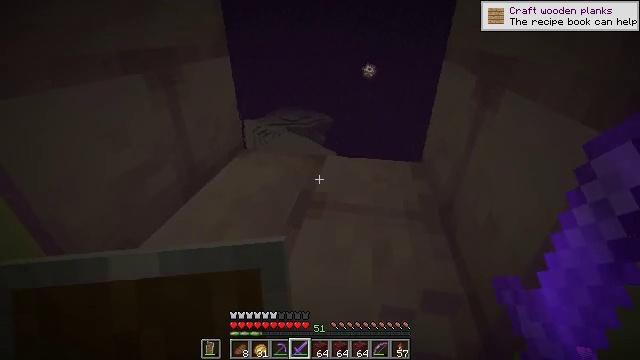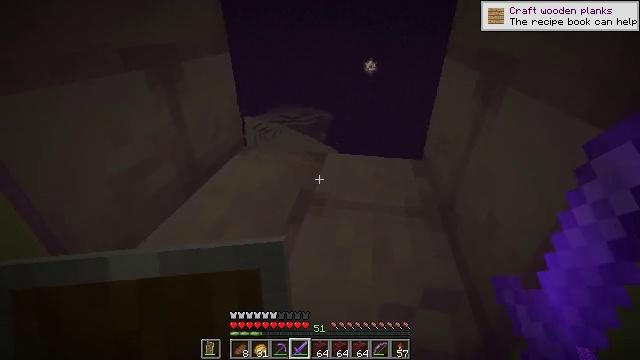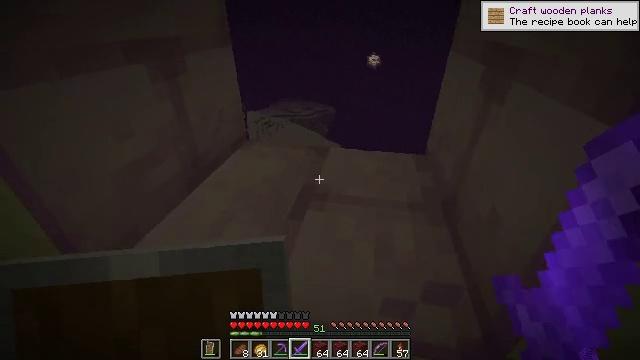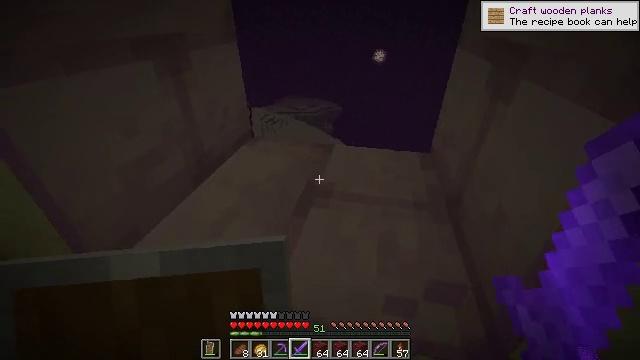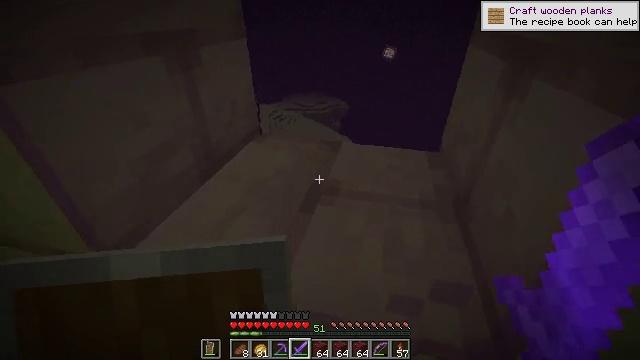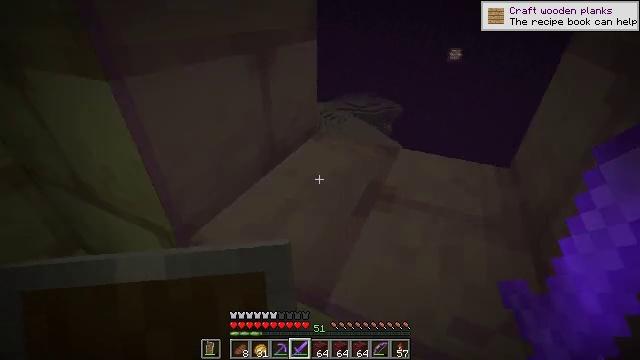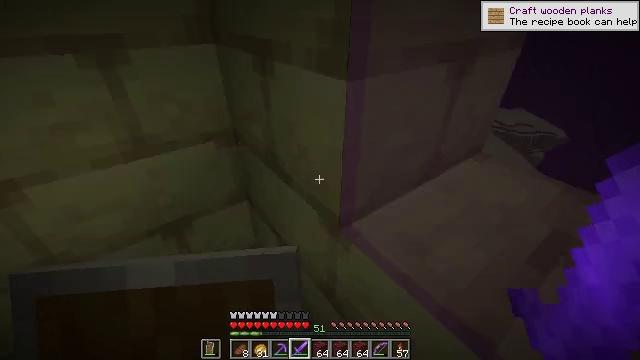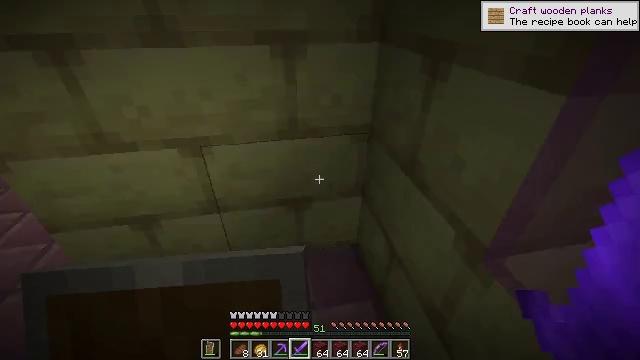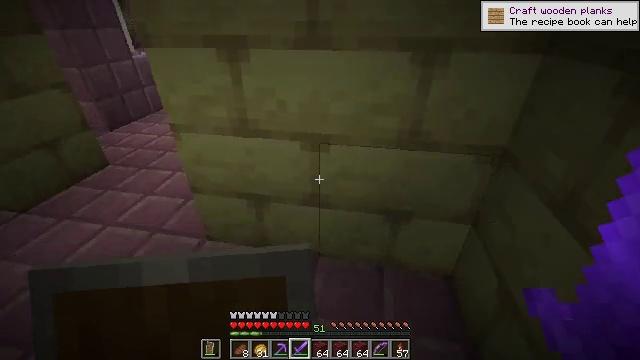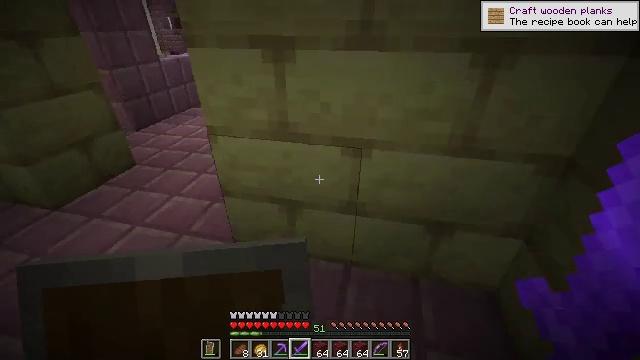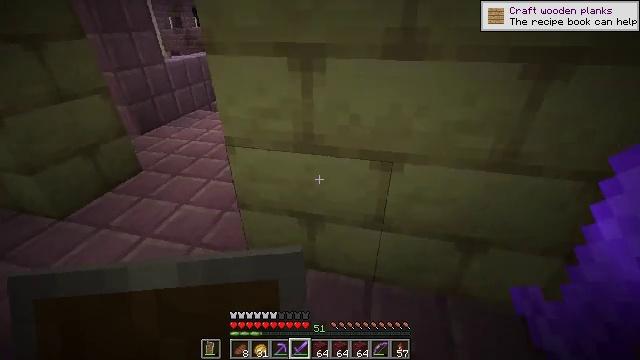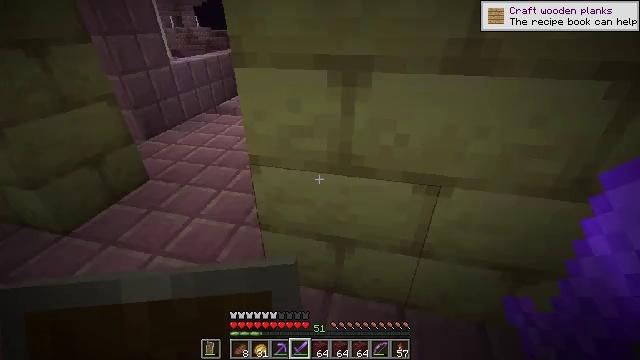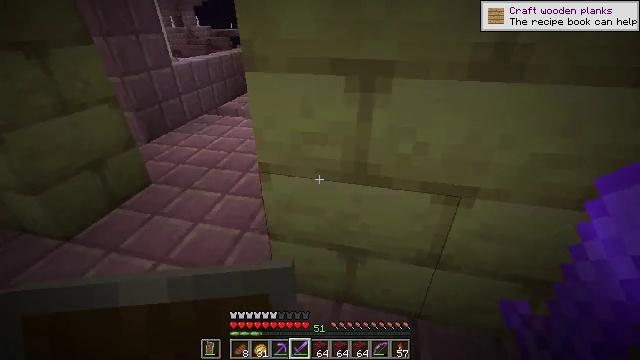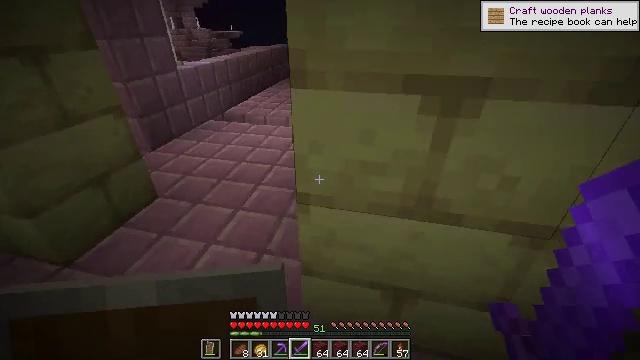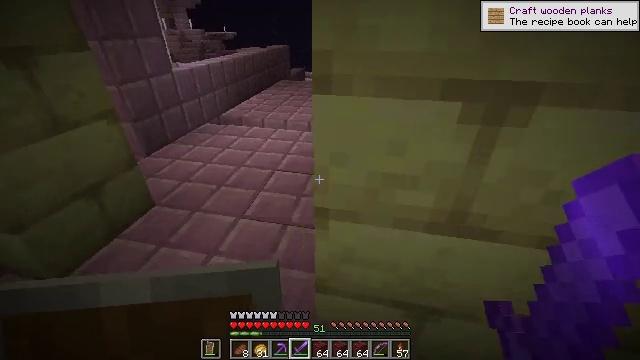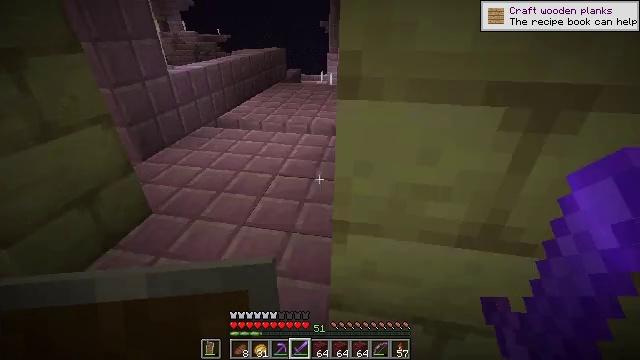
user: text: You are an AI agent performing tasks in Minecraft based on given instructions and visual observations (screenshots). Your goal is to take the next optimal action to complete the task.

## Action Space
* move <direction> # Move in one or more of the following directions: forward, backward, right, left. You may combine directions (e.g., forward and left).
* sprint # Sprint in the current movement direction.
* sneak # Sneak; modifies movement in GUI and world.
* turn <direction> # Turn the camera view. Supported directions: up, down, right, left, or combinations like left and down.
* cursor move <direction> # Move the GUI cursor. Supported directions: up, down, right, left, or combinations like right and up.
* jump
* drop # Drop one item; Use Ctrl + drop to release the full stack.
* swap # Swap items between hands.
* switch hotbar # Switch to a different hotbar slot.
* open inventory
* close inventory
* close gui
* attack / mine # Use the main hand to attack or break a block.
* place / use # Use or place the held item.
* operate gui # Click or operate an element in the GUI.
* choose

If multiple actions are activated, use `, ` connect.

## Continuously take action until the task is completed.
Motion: motion action
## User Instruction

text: Gather end stone bricks from a structure.
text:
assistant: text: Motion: no_op
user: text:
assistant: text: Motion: turn down
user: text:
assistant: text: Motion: turn left
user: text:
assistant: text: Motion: turn left
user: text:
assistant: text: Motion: move left, turn left
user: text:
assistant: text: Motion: move left, turn left
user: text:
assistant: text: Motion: move left, turn left
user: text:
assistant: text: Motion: move left, turn left and up
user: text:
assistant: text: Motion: move forward and move left, turn left
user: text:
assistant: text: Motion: move forward and move left
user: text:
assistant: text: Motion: move forward and move left
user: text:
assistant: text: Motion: move forward and move left
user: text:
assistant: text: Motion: move forward and move left
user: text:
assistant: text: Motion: move forward and move left, turn right
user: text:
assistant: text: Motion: move forward and move left, turn right
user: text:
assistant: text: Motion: move forward and move left, turn right
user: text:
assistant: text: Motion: move forward and move left
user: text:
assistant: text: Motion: move forward and move left
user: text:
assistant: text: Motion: move forward and move left, turn right
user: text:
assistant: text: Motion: move forward and move left, turn right
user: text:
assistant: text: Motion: move forward, turn right and up
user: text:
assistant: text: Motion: turn right and up
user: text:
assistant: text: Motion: turn right and up
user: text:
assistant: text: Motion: turn right
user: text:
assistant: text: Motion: turn right
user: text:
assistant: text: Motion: move left, turn right
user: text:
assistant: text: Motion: move forward and move left, turn right
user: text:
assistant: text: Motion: move forward and move left, turn right
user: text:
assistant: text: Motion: move forward and move left, turn right
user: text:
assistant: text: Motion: move forward and move left, turn right